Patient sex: M
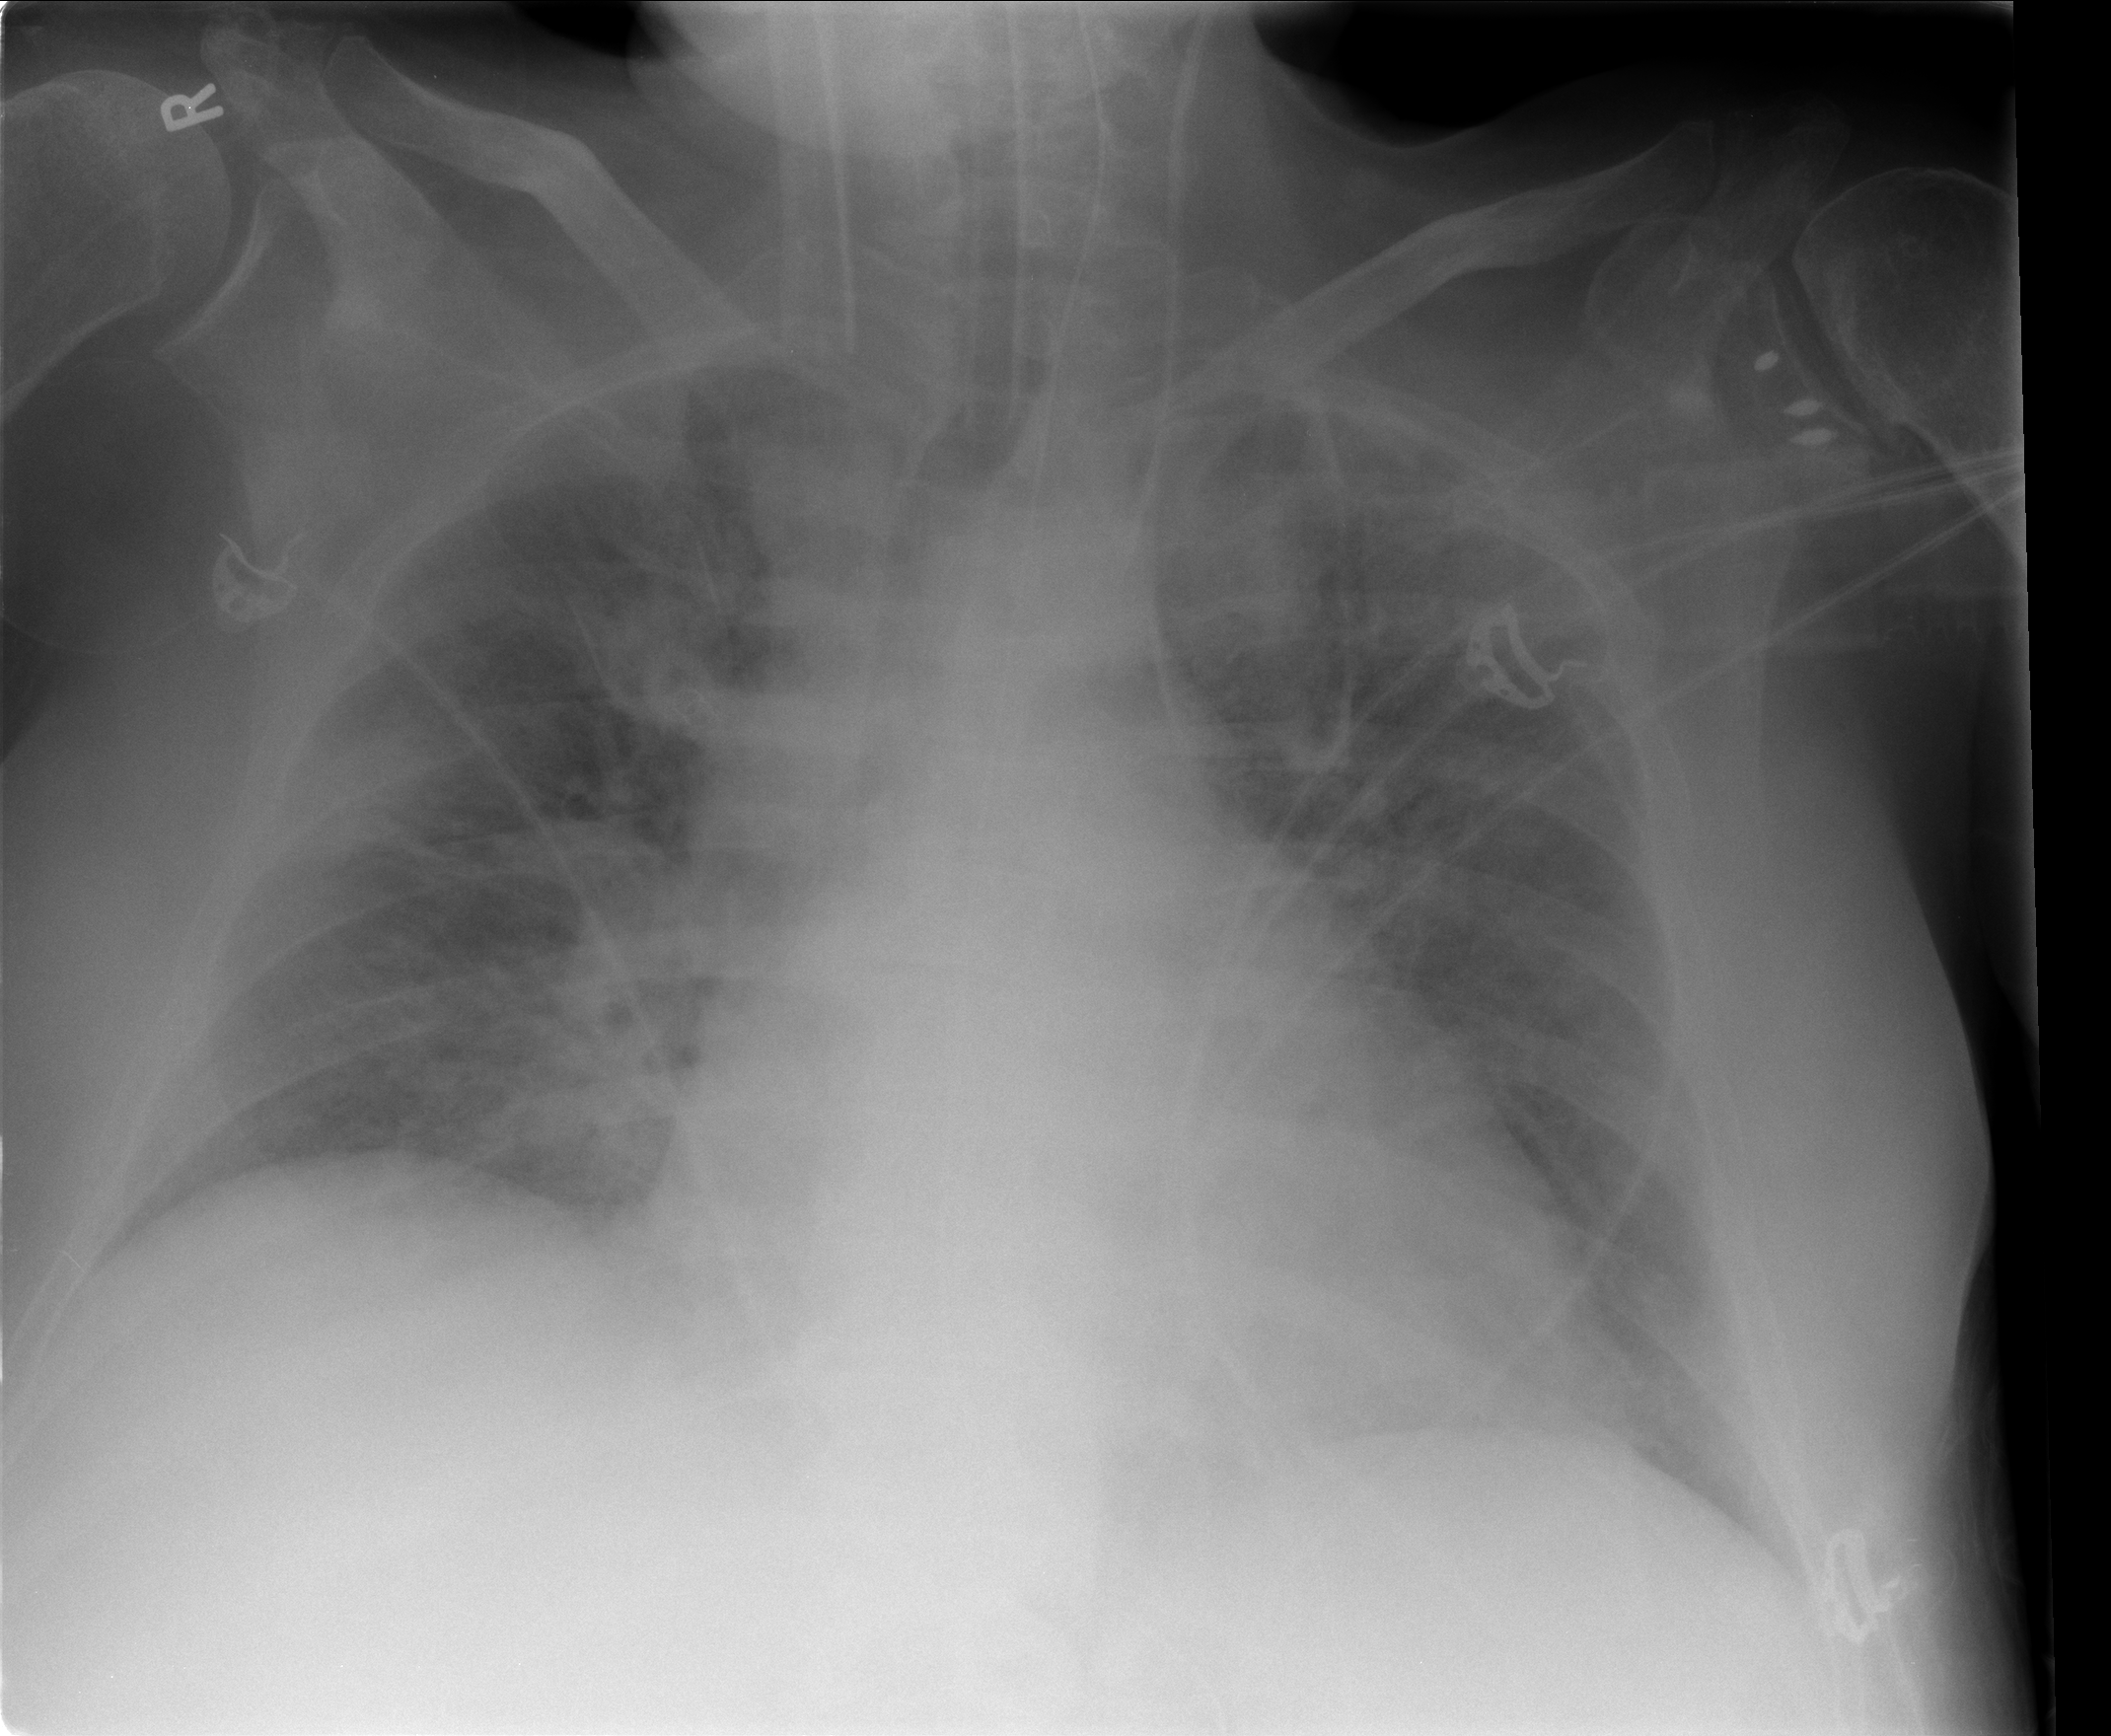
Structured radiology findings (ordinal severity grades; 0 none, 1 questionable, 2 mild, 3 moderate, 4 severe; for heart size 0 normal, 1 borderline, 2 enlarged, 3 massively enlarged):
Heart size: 2
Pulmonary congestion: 3
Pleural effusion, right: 0
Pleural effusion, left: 0
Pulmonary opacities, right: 3
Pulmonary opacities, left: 3
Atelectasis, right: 2
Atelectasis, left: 2